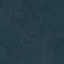
Land use / land cover: Forest